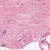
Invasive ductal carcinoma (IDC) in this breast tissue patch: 0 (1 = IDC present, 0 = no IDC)